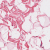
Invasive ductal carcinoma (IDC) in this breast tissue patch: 0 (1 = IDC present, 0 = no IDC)